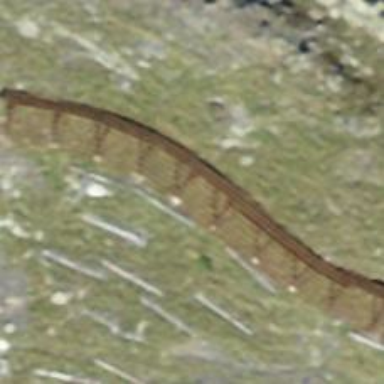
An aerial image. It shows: Snow fence that is man-made.